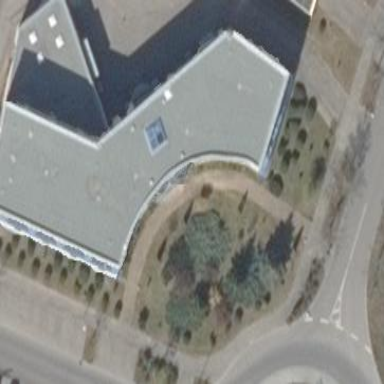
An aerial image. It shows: Office building.